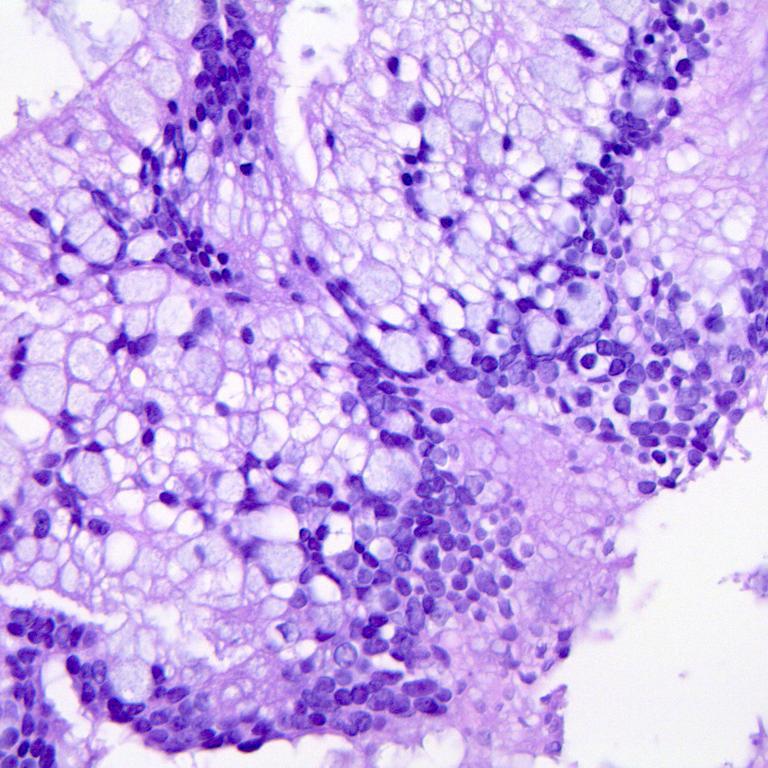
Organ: colon
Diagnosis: adenocarcinomas